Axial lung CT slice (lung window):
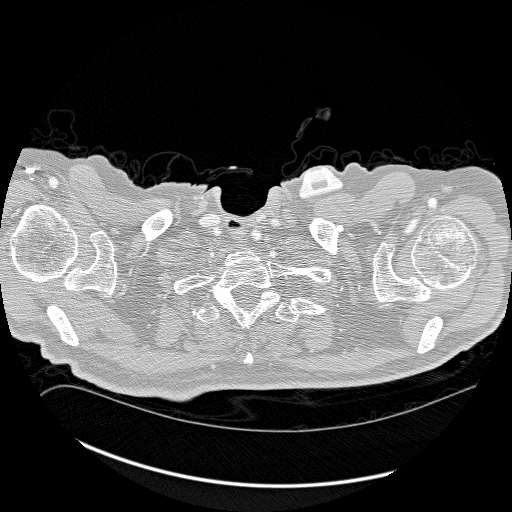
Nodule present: no